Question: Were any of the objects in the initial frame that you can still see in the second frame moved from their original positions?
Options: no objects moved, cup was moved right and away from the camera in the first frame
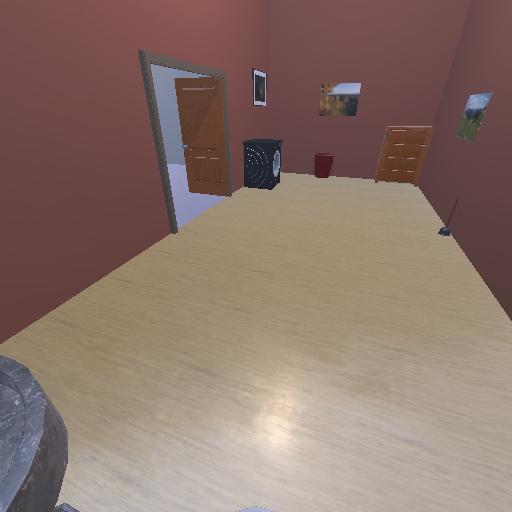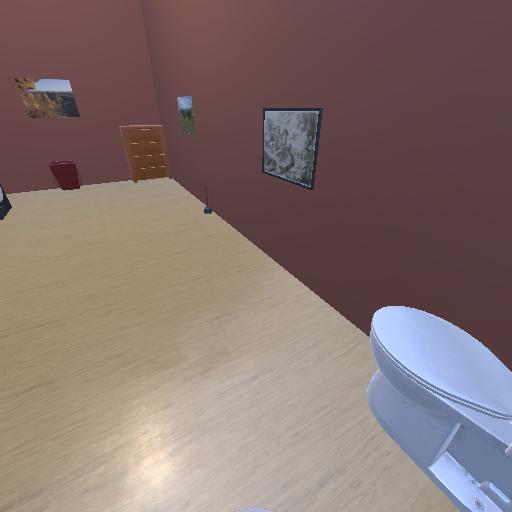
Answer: no objects moved